Field crop: maize
Growth stage: 1
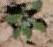
Species: chenopodium